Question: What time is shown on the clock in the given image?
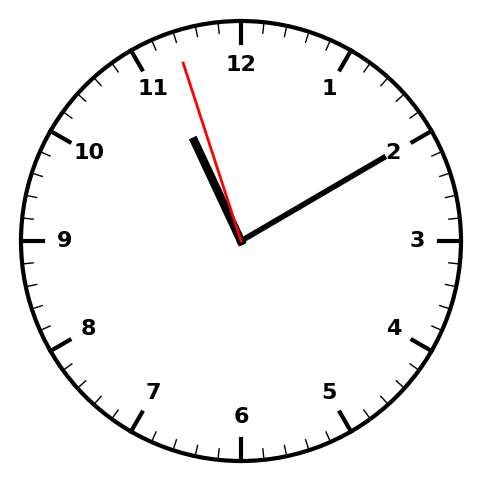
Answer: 11:09:57